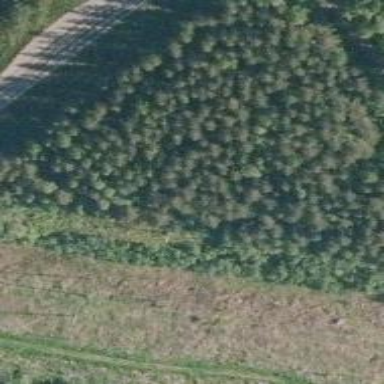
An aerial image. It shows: Forest area.